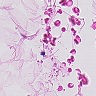
Metastatic tissue present: no